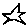
Label: star